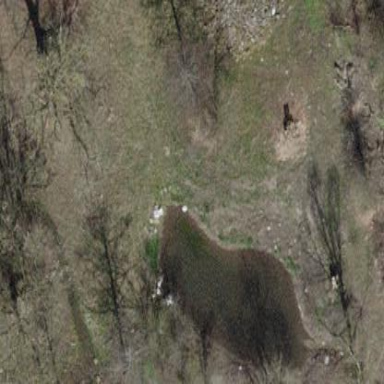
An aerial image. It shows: Pond with natural water.